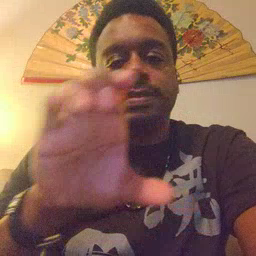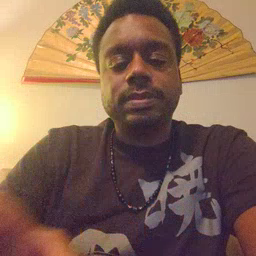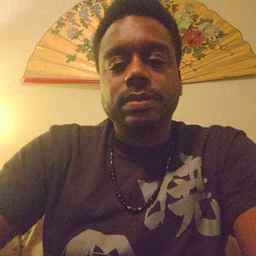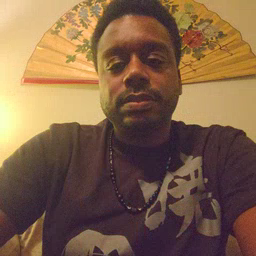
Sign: chocolate